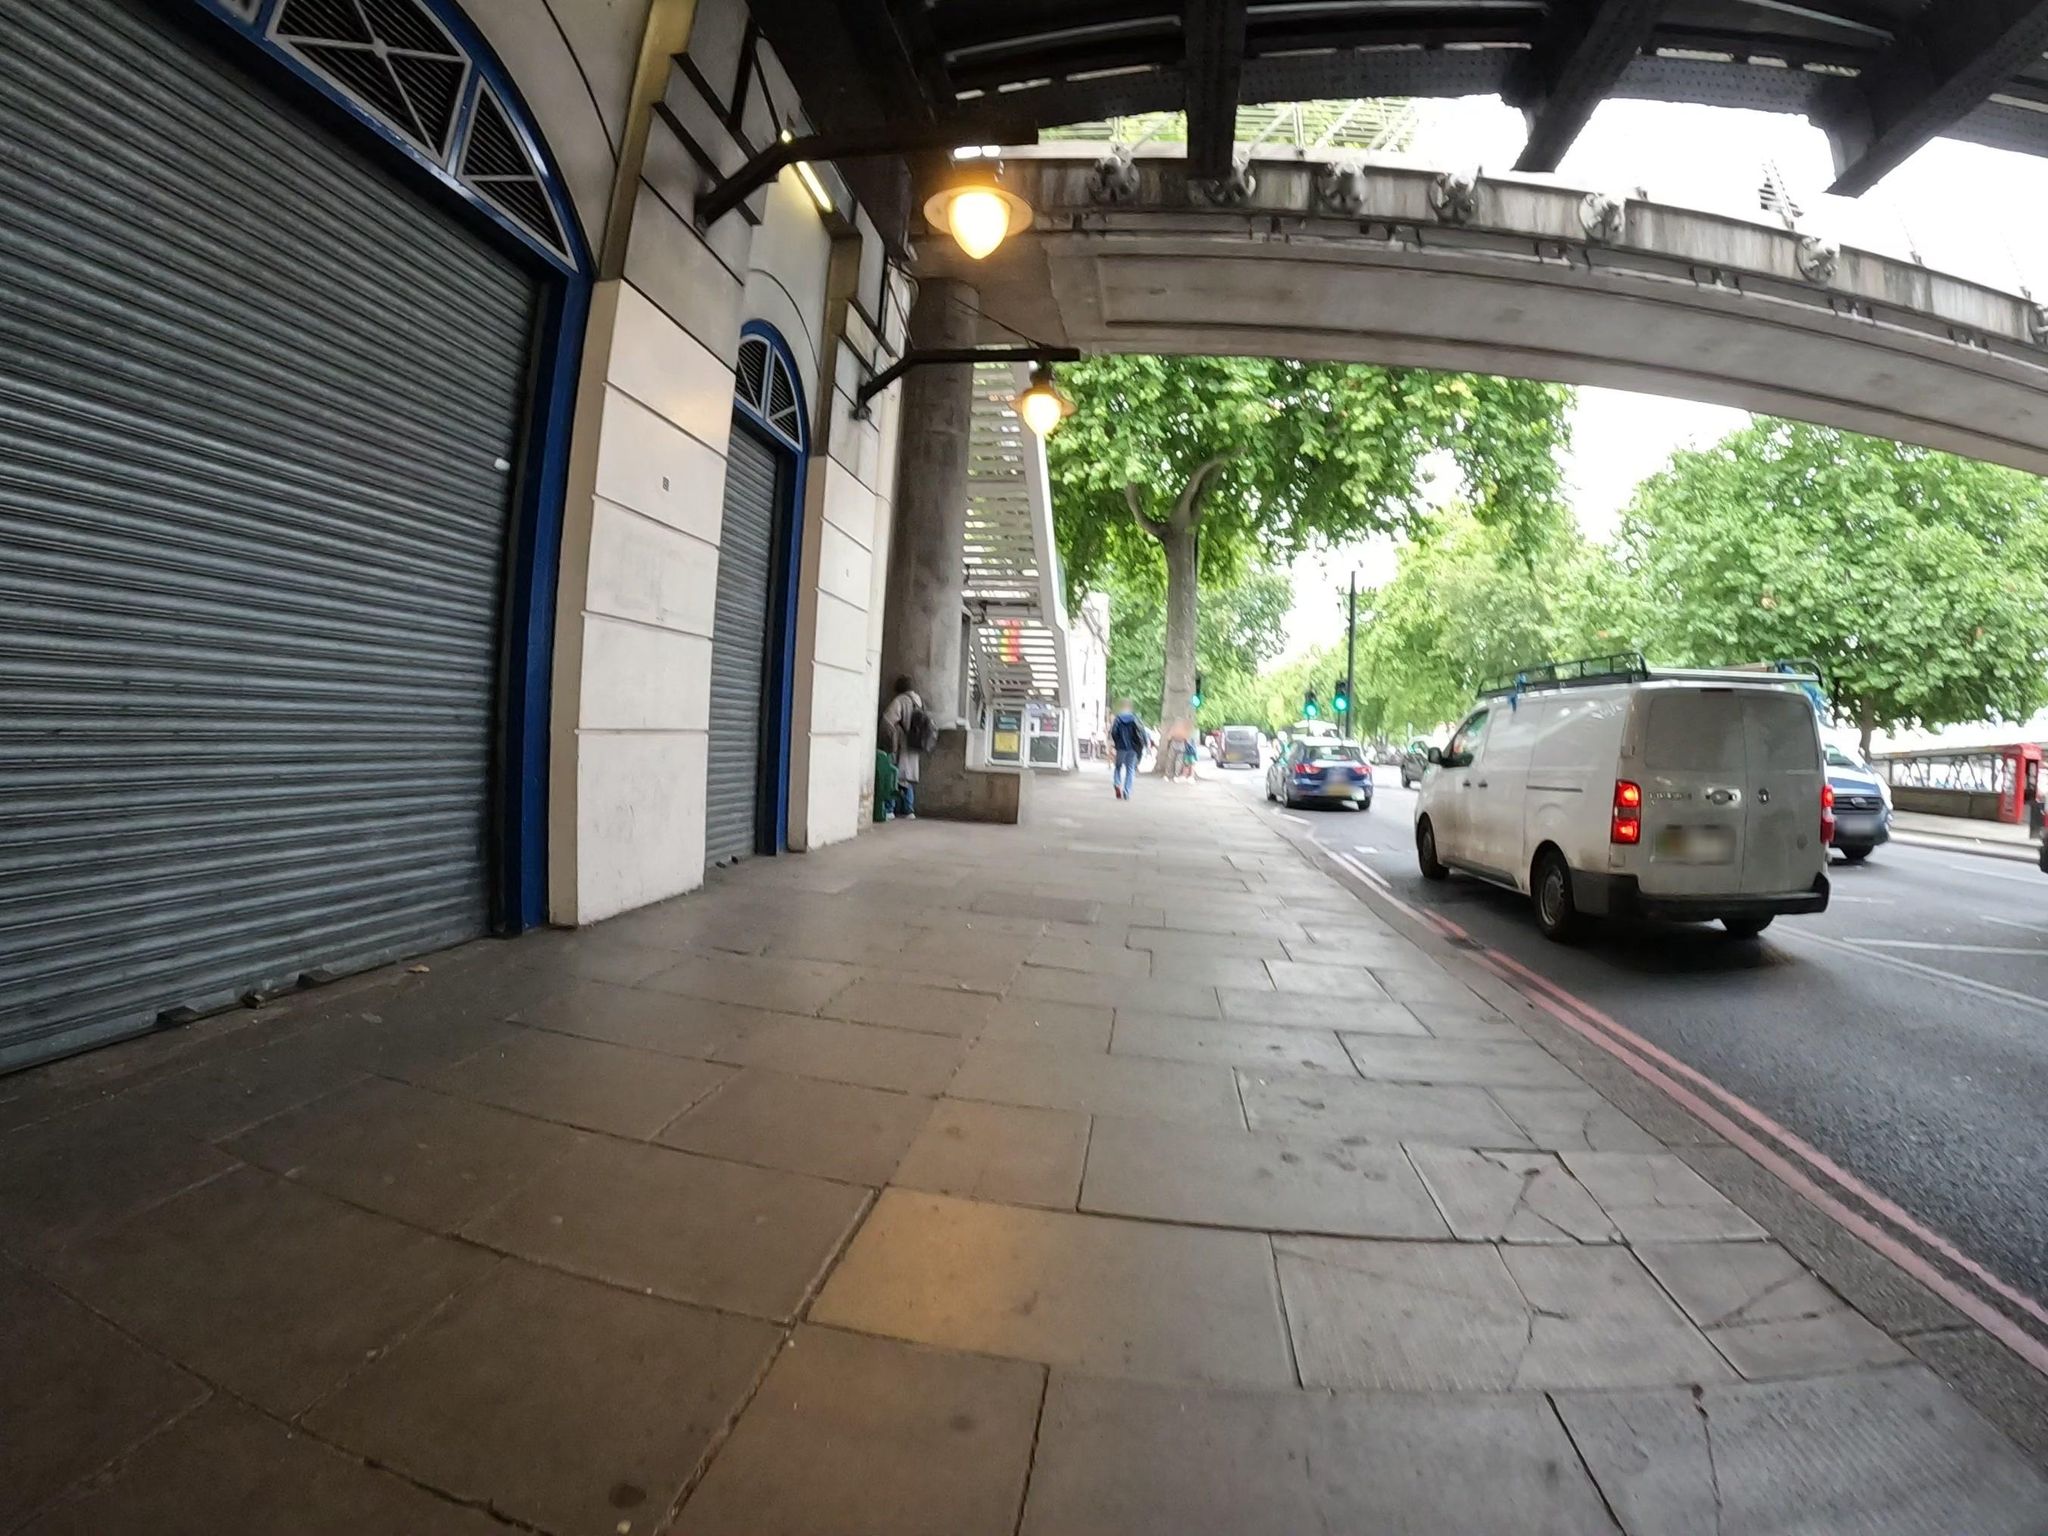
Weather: clear
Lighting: day
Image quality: good
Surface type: walking surface
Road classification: cycleway
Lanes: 2
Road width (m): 3.75
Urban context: urban centre
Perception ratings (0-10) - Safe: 4.5, Lively: 7.45, Beautiful: 3.53, Boring: 1.69, Depressing: 6.68, Wealthy: 4.63